Question: I have added a button in panel in object editor. On button click how can I fetch selected records from the table?
Table:

So far I have tried this:
'''
postOpenObject: function (object, type) {
object.toolbar.add({
iconCls: 'pimcore_icon_export',
scale: 'small',
handler: function () {
const req = new XMLHttpRequest();
// I need to pass selected items in a function
req.open("GET", '/admin/export-xyz/', true);
}.bind(this, object)
});
pimcore.layout.refresh();
},
'''
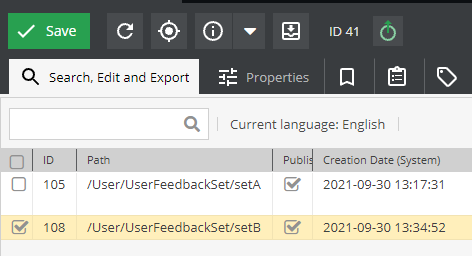
Answer: As you are passing 'object' in bind, you can 'object.search.grid.getSelectionModel().getSelection();' Then make a loop to find the selected row.
'''
handler: function () {
const req = new XMLHttpRequest();
// I need to pass selected items in a function
let selections = object.search.grid.getSelectionModel().getSelection();
for (let i= 0; i < selections.length; i++) {
console.log(selections[i].id);
}
req.open("GET", '/admin/export-xyz/', true);
}.bind(this, object)
'''